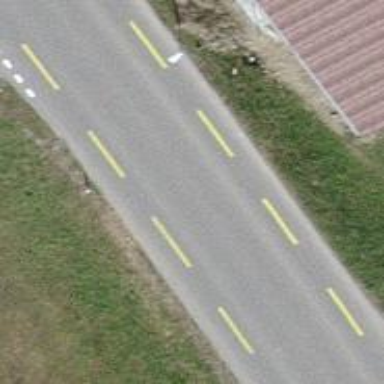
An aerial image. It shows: Primary road with asphalt surface and designated cycle lane.